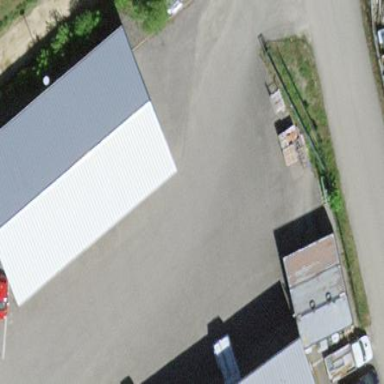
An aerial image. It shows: View of roof of building.